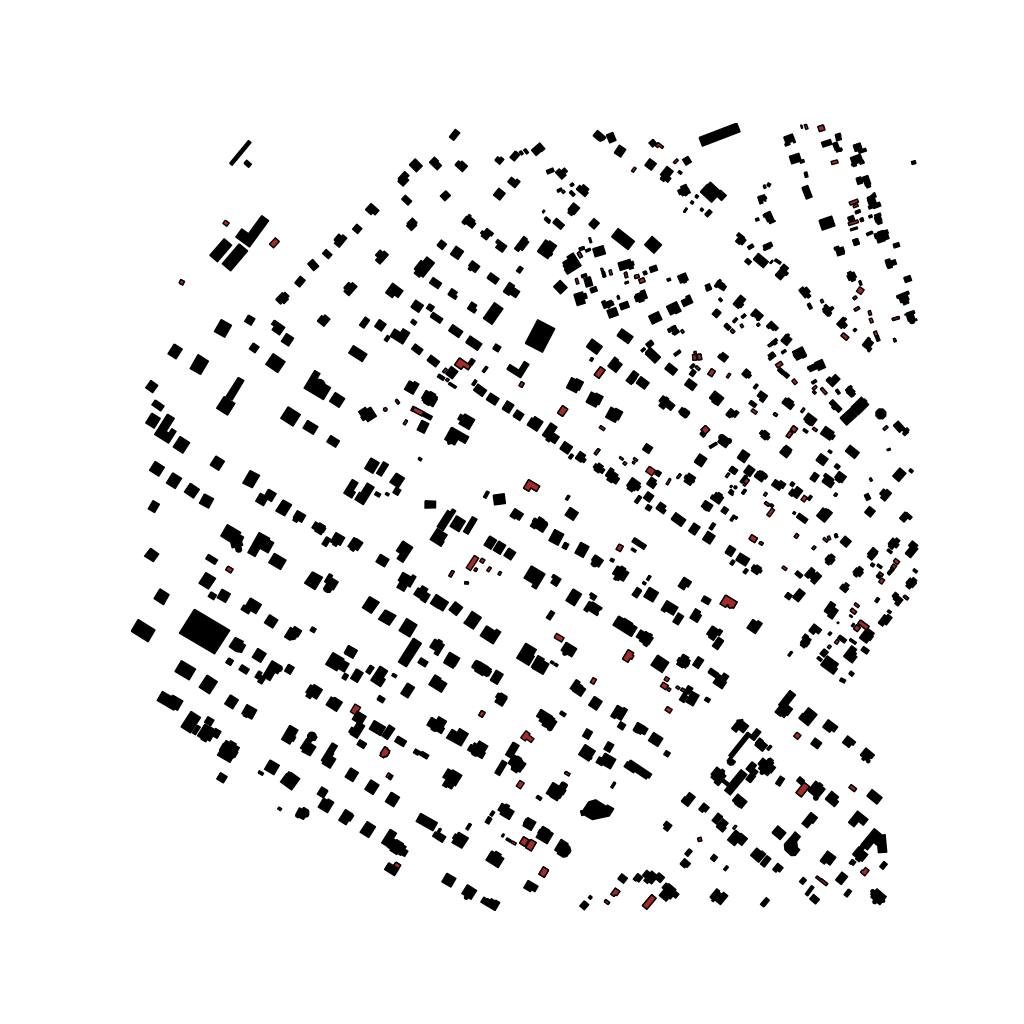
Tags: overhead vector_map, agriculture, recreation, residential, modern, individual_rise, low_rise, density_1, Building, Facility, 1.0 km²